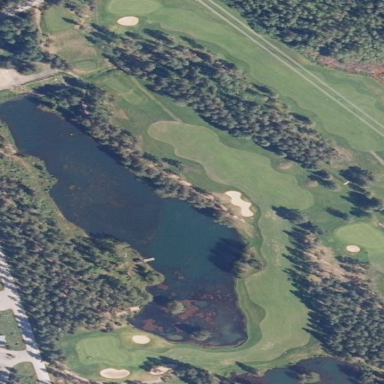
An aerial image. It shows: Golf course.